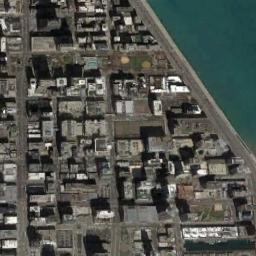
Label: commercial_area